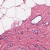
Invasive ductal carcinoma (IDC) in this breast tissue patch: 0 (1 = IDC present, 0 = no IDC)